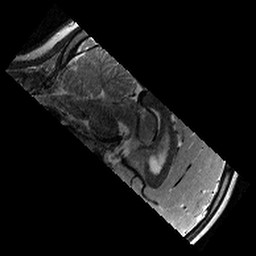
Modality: T2w
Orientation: sagittal
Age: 9
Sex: female
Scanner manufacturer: siemens
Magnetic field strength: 3 T
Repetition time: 9.23 s
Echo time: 0.067 s